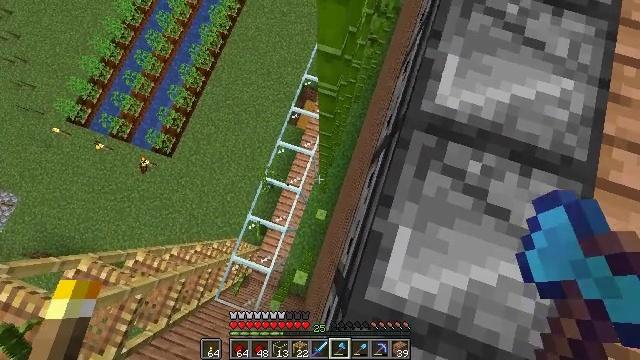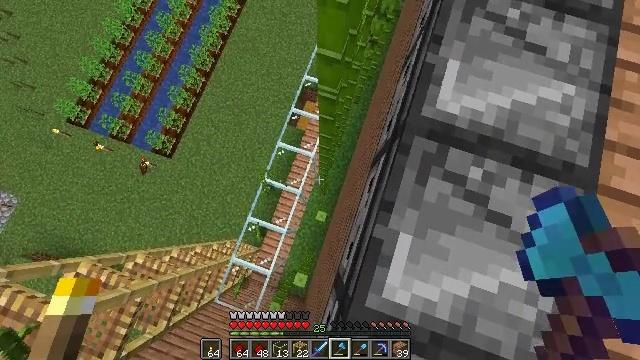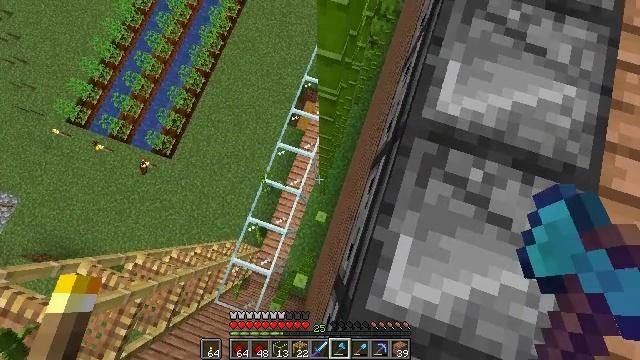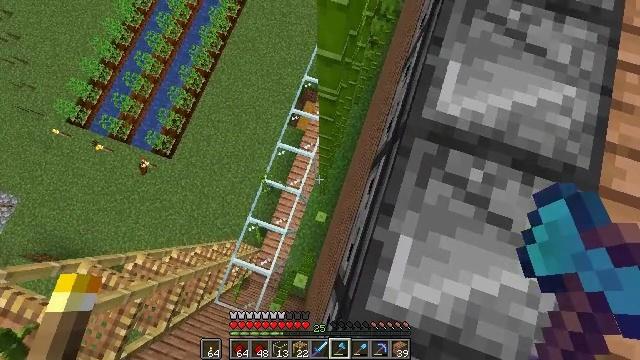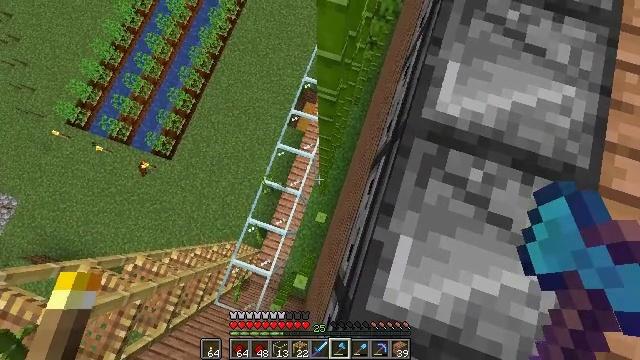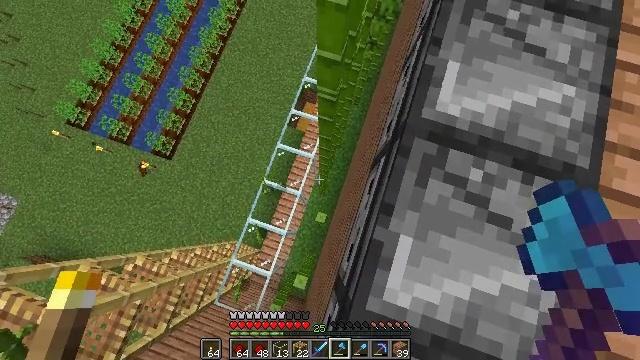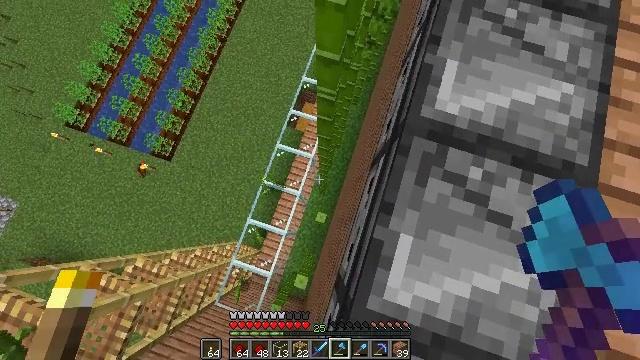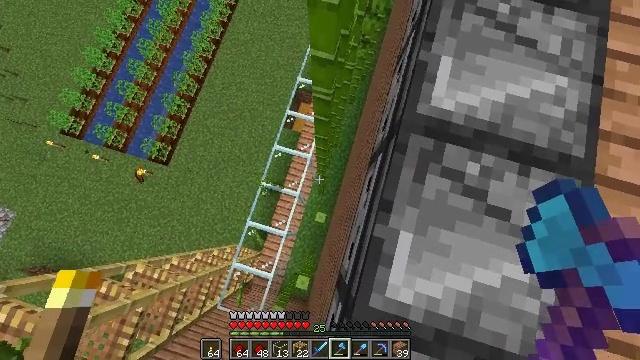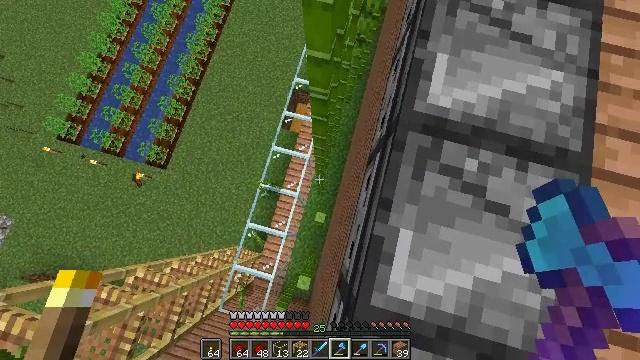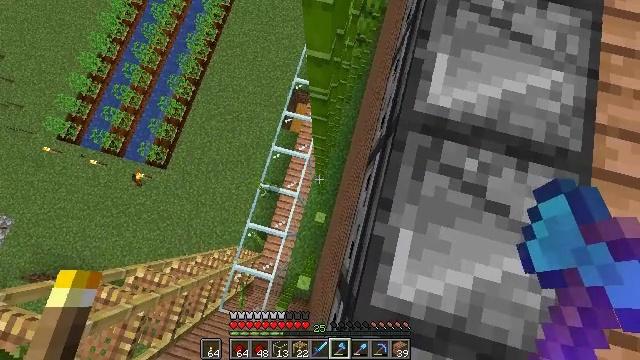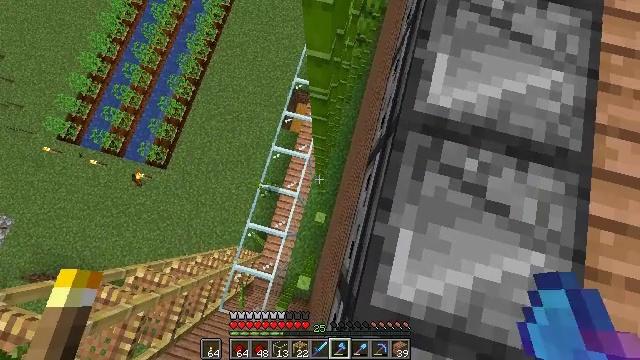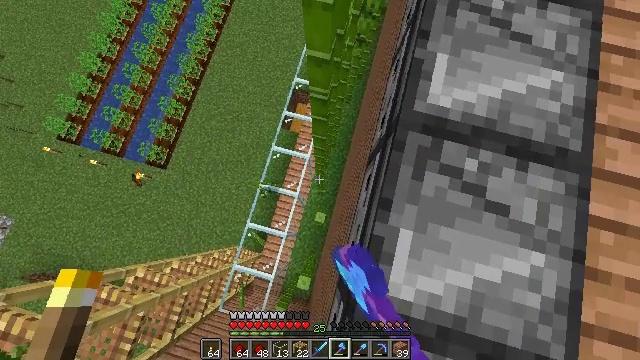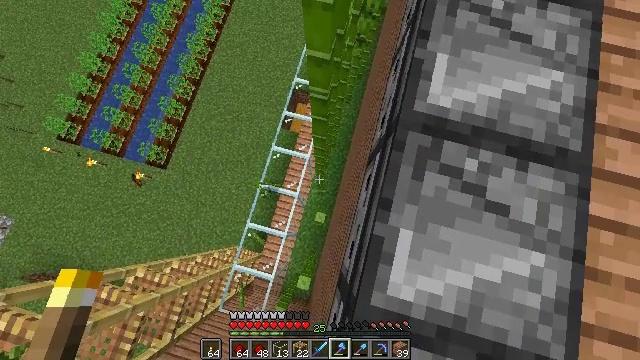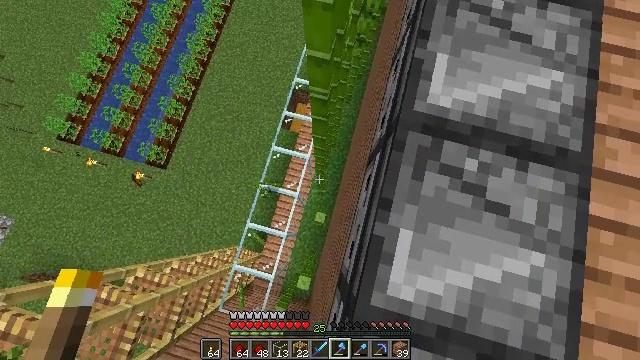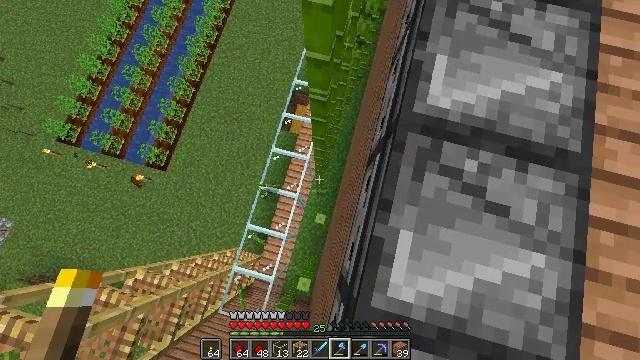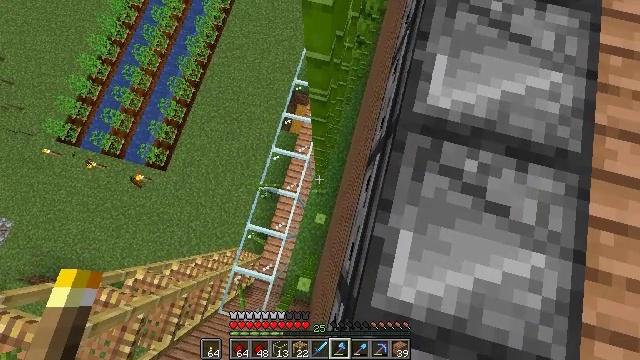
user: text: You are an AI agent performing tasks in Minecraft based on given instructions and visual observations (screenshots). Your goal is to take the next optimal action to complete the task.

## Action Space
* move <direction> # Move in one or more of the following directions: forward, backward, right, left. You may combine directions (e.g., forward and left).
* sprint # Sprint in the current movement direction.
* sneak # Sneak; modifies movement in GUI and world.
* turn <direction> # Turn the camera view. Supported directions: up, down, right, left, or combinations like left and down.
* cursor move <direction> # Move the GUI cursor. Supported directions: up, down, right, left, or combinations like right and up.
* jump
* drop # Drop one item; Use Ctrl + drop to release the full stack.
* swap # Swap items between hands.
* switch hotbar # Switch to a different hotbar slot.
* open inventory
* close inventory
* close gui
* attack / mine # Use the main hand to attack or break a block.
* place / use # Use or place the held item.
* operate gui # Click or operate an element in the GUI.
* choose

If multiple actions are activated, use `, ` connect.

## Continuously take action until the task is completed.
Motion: motion action
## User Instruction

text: Collect bamboo for crafting.
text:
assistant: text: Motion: sneak
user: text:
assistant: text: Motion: sneak
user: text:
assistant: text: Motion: sneak
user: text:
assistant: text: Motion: sneak
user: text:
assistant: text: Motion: sneak
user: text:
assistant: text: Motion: sneak
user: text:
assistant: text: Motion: sneak, turn right
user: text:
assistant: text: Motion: sneak, turn right
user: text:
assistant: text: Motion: sneak
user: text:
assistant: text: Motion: sneak, attack / mine
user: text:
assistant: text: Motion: sneak, attack / mine
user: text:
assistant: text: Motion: sneak, attack / mine
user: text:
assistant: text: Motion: sneak, attack / mine
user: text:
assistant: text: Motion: sneak, attack / mine
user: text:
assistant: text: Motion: sneak, attack / mine
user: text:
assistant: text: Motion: sneak, attack / mine
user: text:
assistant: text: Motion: sneak, attack / mine
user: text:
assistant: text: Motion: sneak, attack / mine
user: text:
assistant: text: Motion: sneak, attack / mine
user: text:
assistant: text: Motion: sneak, attack / mine
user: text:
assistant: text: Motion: sneak, attack / mine
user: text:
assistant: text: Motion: sneak, attack / mine
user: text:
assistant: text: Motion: sneak, attack / mine
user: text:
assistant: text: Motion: sneak, attack / mine
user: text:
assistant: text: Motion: sneak, attack / mine
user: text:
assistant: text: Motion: sneak, attack / mine
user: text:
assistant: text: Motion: sneak, attack / mine
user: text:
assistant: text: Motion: sneak, attack / mine
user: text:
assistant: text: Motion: sneak, attack / mine
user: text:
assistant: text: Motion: sneak, attack / mine